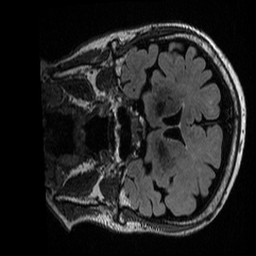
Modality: T2w
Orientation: coronal
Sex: female
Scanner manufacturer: ge
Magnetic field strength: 3 T
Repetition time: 6 s
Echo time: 0.1257 s